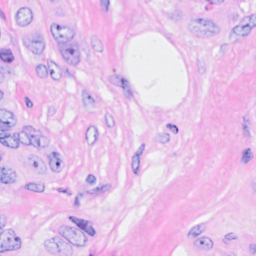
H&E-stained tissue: Breast